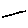
Label: line